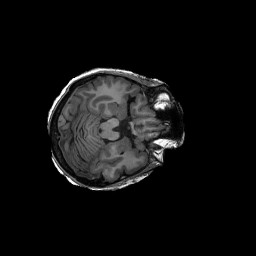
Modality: T1w
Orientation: axial
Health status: ill
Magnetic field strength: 3 T